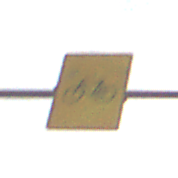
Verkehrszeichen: RadverkehrOhnePfeilsymbol
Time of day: MorningAfternoon
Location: Outdoor (Urban)
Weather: PartlyCloudy
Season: NotSpecified
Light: Natural